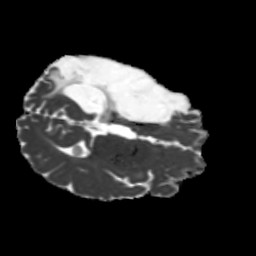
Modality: MD
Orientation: axial
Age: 40
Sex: male
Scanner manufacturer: siemens
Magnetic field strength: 3 T
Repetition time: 5.25 s
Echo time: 0.08 s